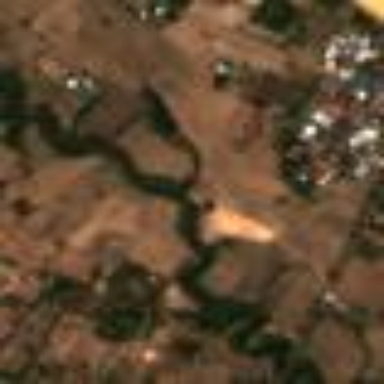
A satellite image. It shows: Farmland with rice crops ready for harvest.